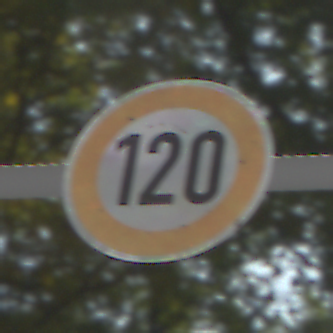
Verkehrszeichen: Geschwindigkeit120
Umgebung: Outdoor, Suburban
Tageszeit: MorningAfternoon
Wetter: Clear
Licht: Natural
Jahreszeit: NotSpecified
Kontrast: HighContrast